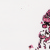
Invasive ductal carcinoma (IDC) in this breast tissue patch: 0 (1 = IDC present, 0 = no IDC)